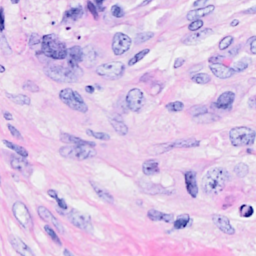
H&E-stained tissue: Breast